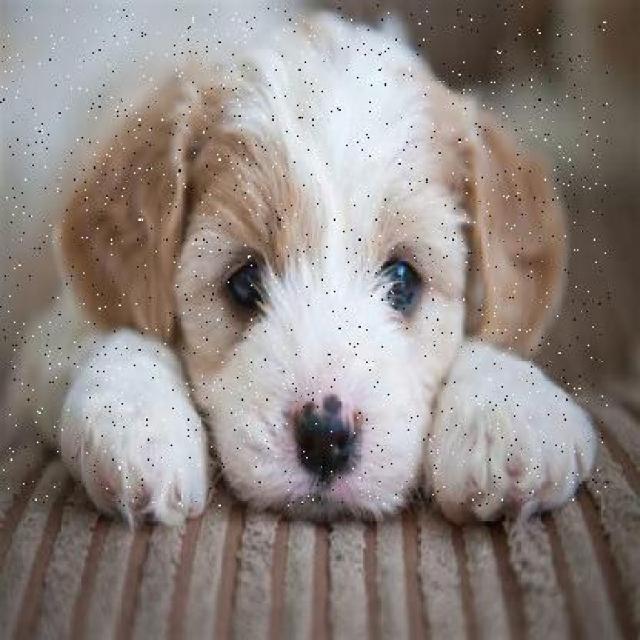
Healthy canine skin — no visible lesions, inflammation, or abnormalities. The skin and coat appear normal.